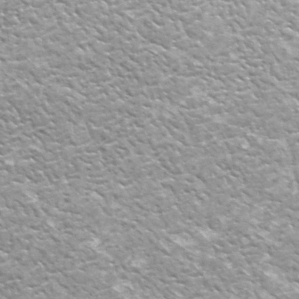
Label: frost